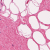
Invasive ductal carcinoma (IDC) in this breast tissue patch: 0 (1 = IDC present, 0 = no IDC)